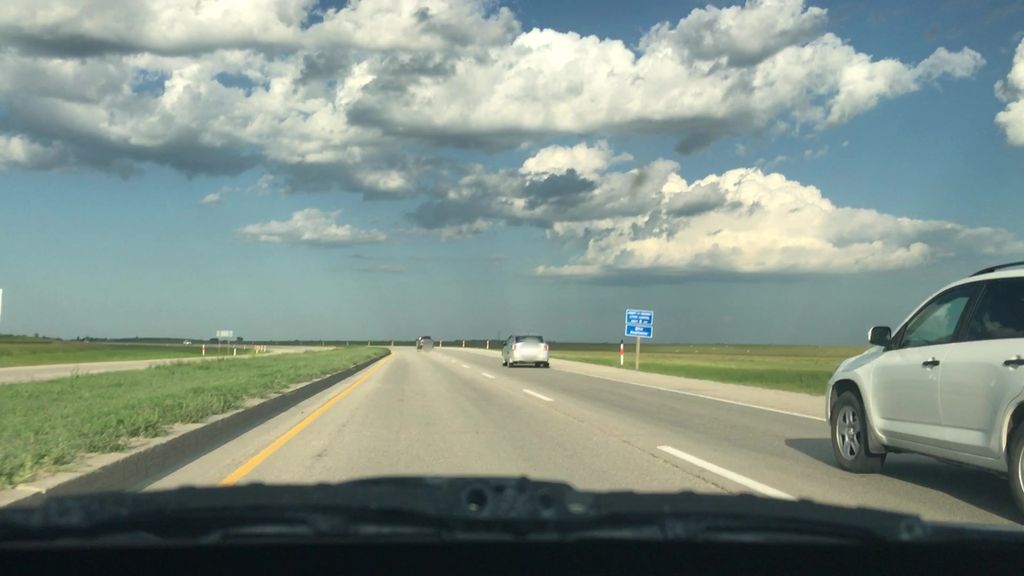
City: winnipeg